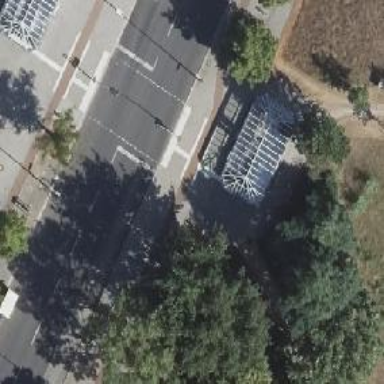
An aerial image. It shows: Subway entrance.